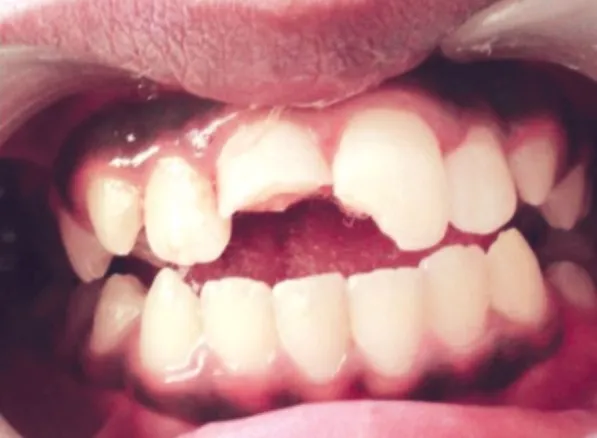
Preoperative photograph when the patient first reported.
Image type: medical_photograph (other_medical_photograph)